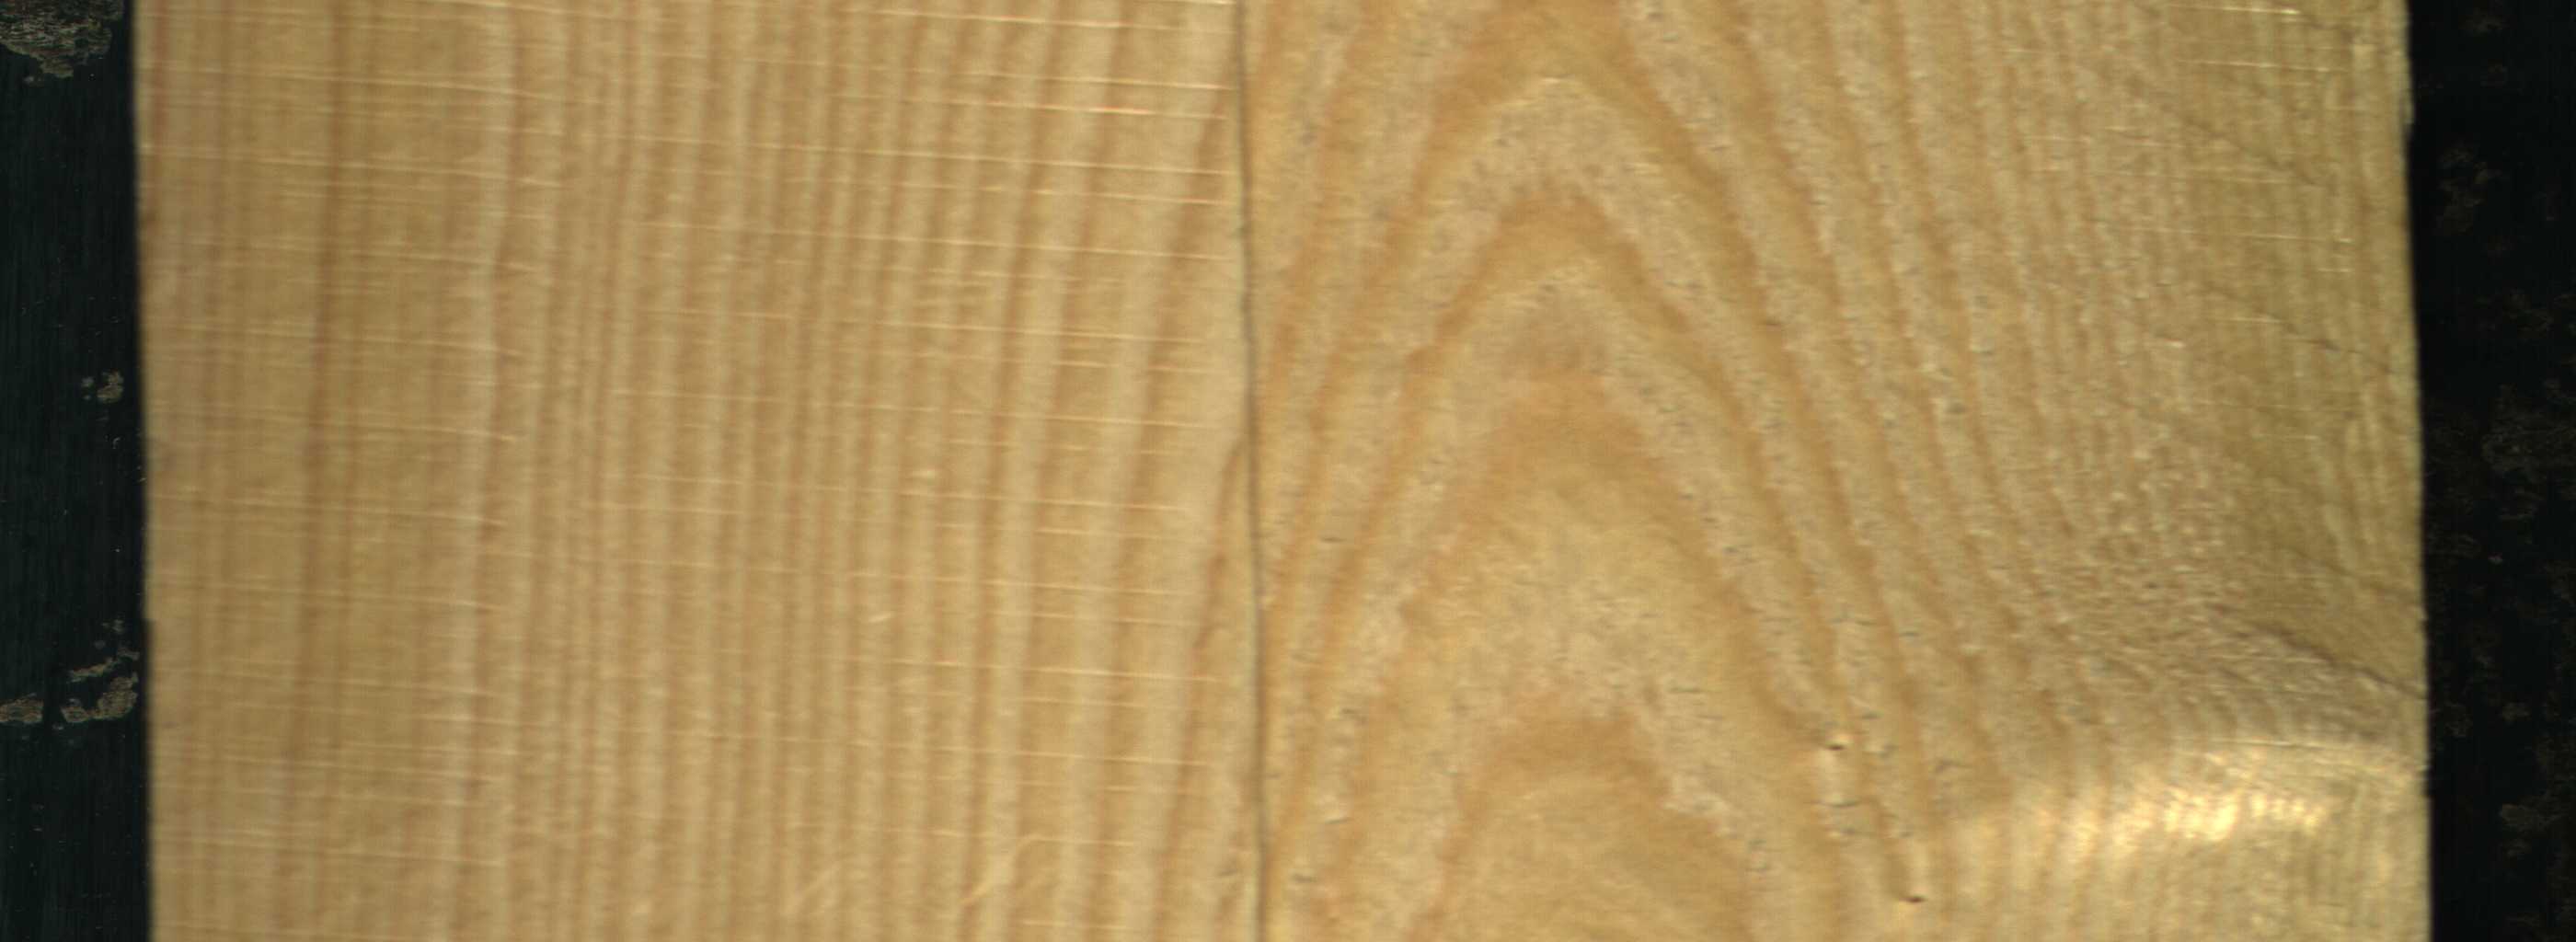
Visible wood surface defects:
Crack